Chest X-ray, AP view. Patient: 52 years old, sex F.
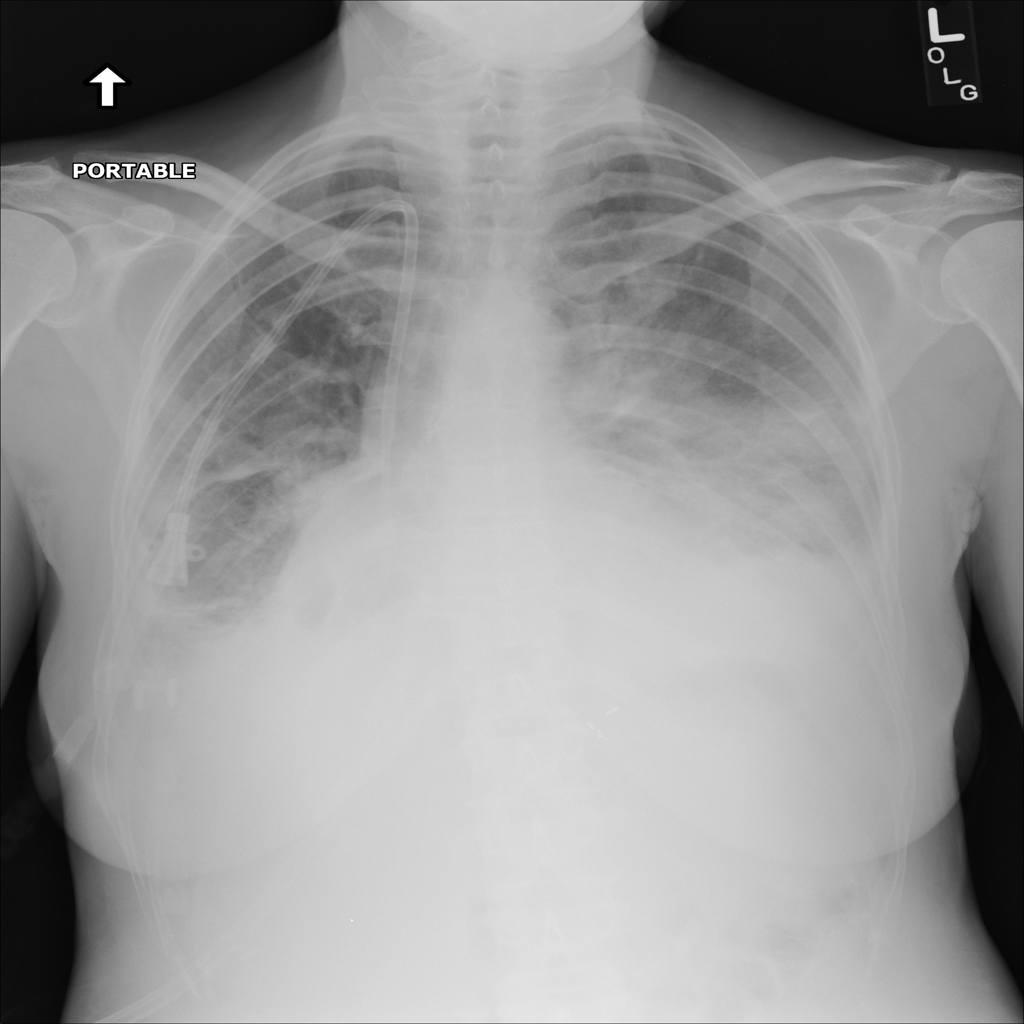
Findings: Effusion, Infiltration